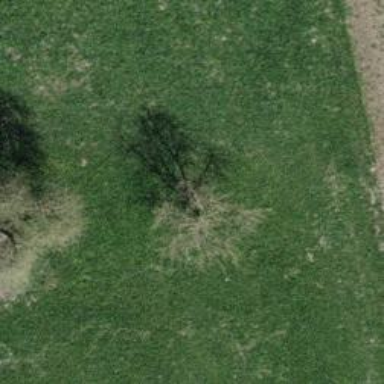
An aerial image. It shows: Single tag "natural: tree."